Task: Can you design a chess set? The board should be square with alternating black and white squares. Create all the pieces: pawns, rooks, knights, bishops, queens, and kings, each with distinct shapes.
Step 2931:
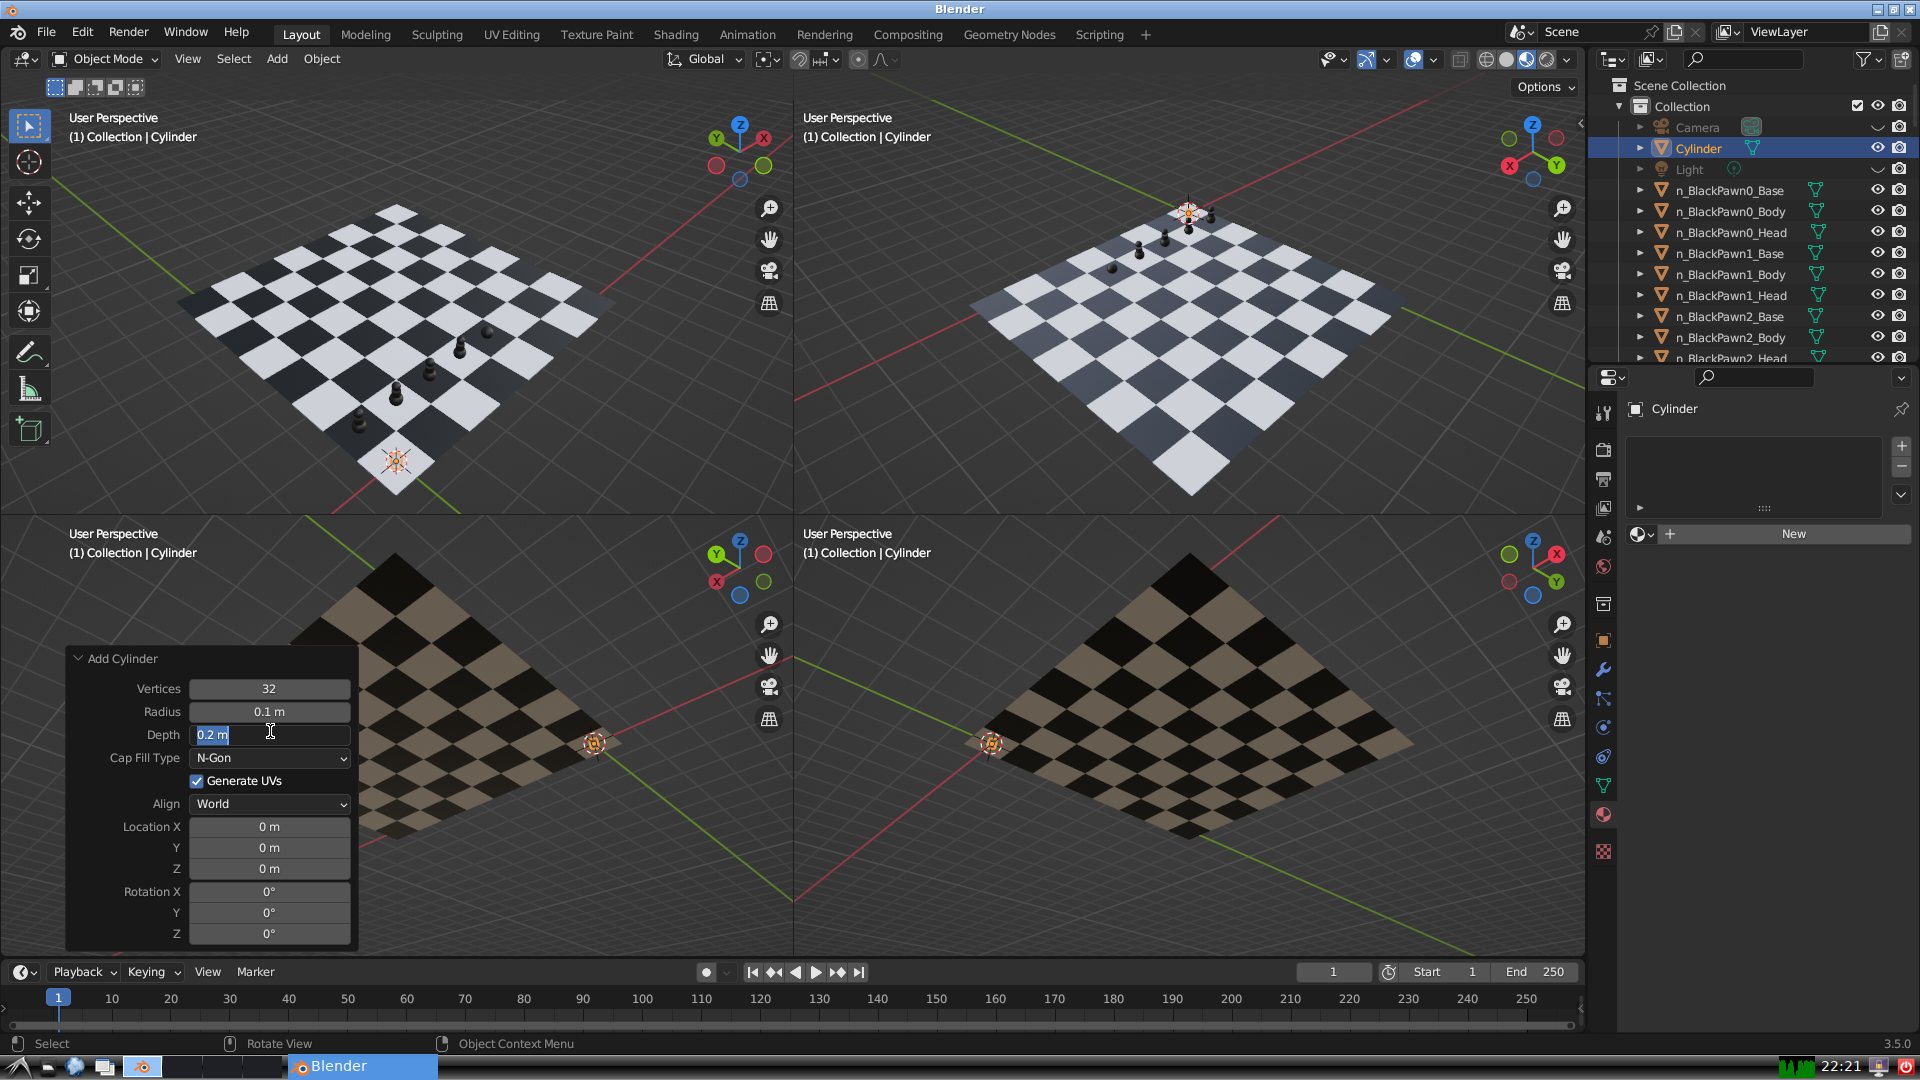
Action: input_text: 0.2